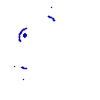
Particle: proton